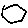
Label: hexagon